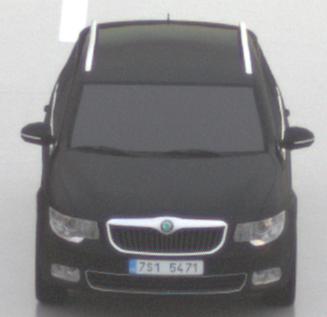
Make: Skoda
Model: Superb Combi 1.4 TSI
Detailed model: Superb (II) Combi
Model produced from: 2010/01
Model produced until: 2011/10
Doors: 5
Color: black
Road condition: wet road
Daytime: sunrise or sunset
Contrast: low contrast